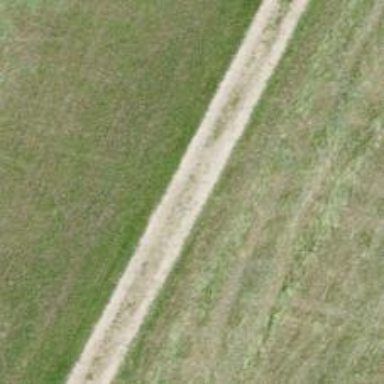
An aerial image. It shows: Gravel track with Grade 3 quality.